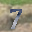
Label: 7